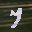
Label: 7